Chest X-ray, AP view. Patient: 50 years old, sex M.
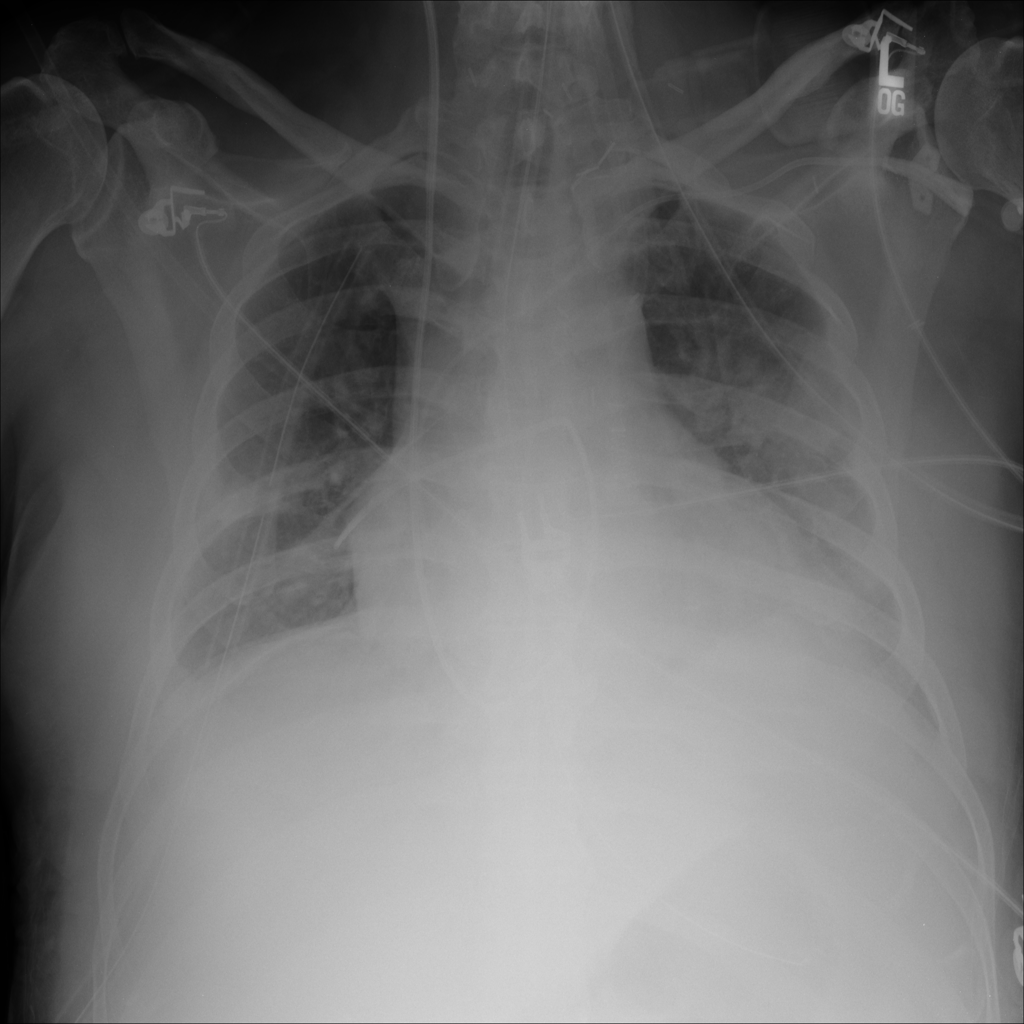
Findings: Mass